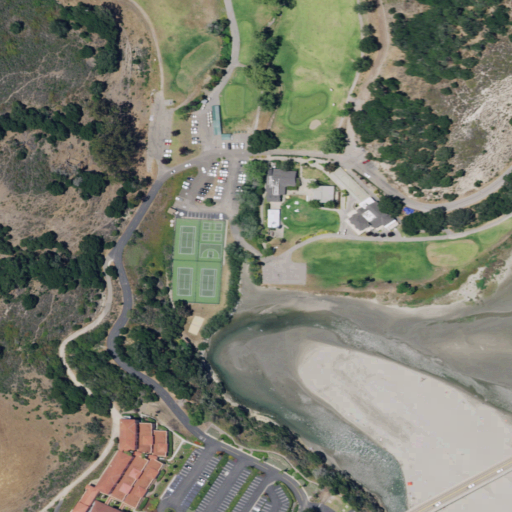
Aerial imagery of valley in California named Harford Canyon containing low intensity development, open development, shrub, medium intensity development, high intensity development, mixed forest, pasture, and grassland